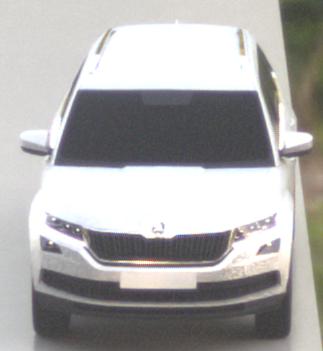
Make: Skoda
Model: Kodiaq 1.4 TSI
Detailed model: Kodiaq
Model produced from: 2017/03
Model produced until: 2018/05
Doors: 5
Color: white
Road condition: wet road
Daytime: sunrise or sunset
Contrast: low contrast